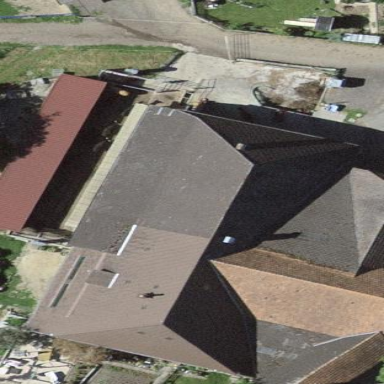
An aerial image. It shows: Farm building.